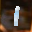
Label: 1